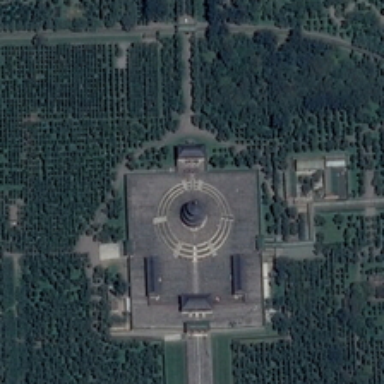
The square is surrounded by many dark green trees and buildings .